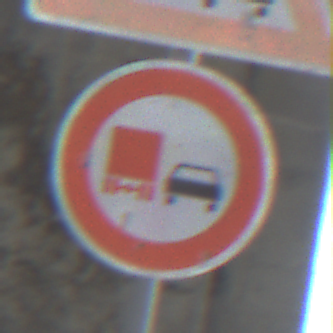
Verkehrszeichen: UeberholverbotKraftfahrzeuge
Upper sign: Stau
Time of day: Midday
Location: Outdoor (Suburban)
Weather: Overcast
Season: NotSpecified
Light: Natural